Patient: sex F, age 57
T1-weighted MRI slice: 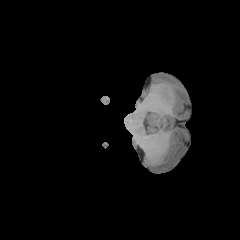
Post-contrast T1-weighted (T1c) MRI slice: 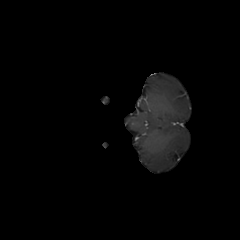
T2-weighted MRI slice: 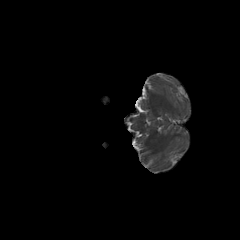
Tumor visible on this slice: no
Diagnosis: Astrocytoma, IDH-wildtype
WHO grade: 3